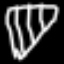
Label: diamond